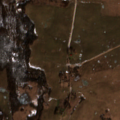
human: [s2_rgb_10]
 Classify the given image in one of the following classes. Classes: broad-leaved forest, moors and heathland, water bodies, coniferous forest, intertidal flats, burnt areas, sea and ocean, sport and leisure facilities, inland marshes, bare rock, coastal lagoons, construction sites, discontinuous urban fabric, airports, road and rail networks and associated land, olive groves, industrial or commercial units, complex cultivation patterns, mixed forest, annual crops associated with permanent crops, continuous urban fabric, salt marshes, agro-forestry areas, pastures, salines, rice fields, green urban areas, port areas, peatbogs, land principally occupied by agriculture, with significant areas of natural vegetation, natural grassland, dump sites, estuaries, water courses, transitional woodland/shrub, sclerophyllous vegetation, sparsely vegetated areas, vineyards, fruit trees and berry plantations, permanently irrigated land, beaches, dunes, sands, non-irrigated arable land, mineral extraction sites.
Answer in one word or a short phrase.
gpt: non-irrigated arable land, pastures, complex cultivation patterns, land principally occupied by agriculture, with significant areas of natural vegetation, broad-leaved forest